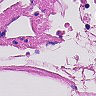
Metastatic tissue present: no